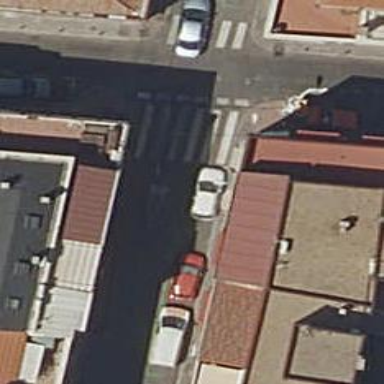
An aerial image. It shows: Marked crossing on the road.